Field crop: maize
Growth stage: 2
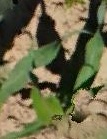
Species: maize